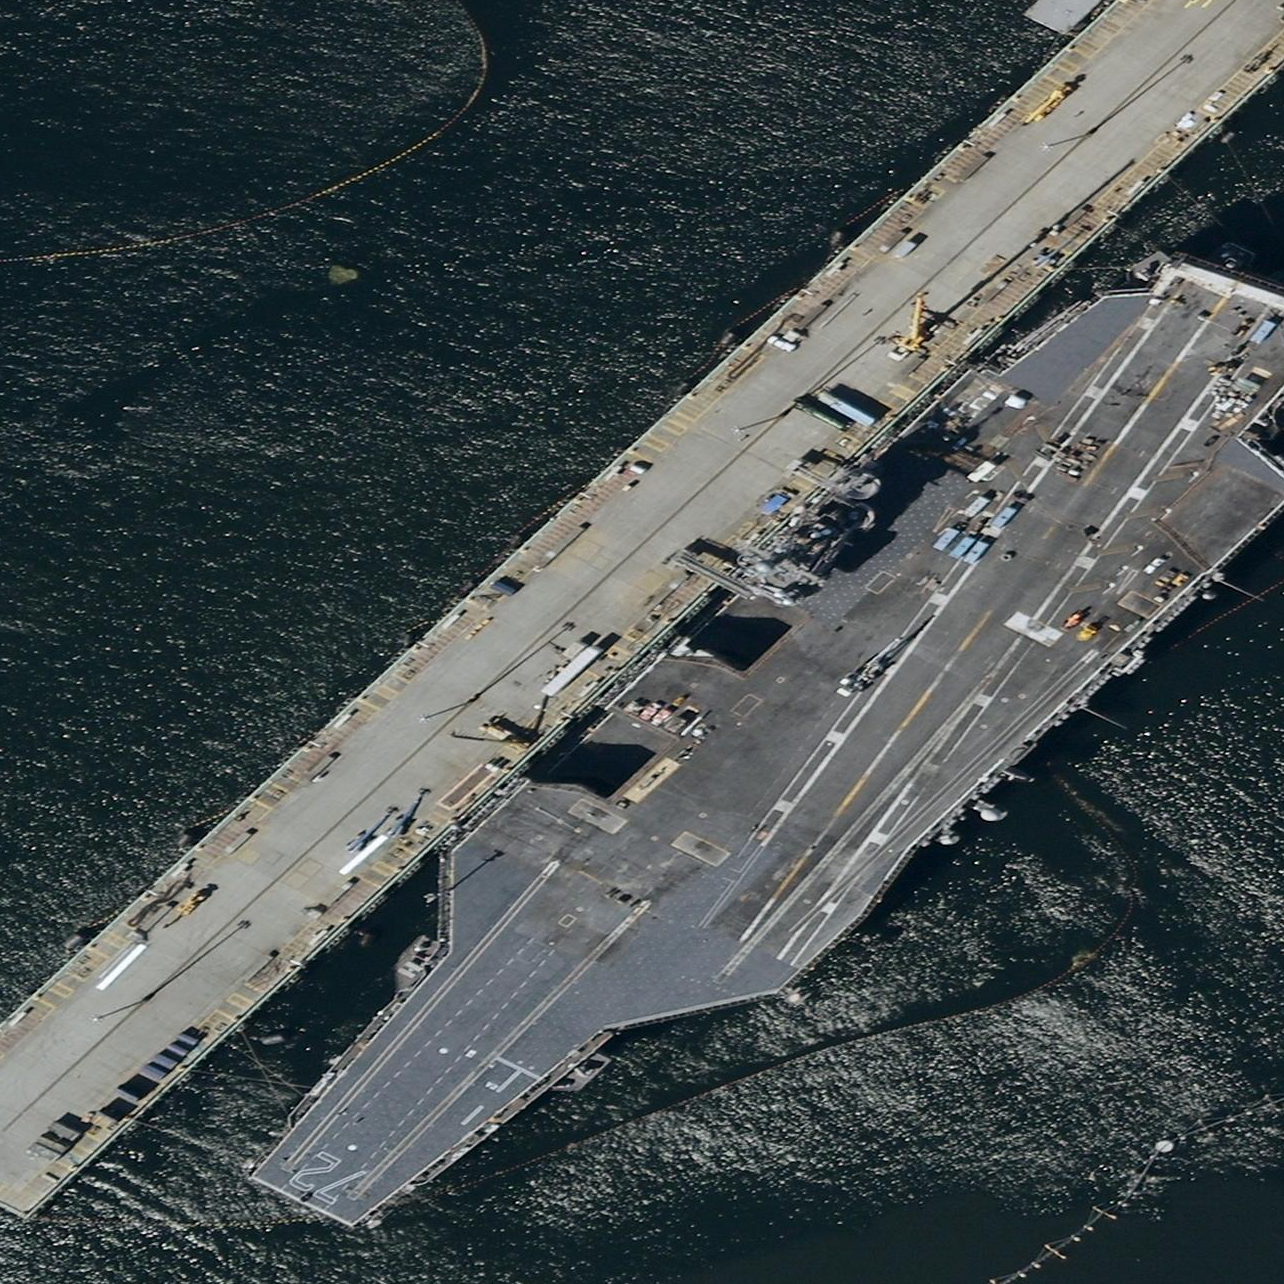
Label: Nimitz-class_aircraft_carrier